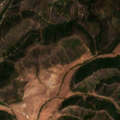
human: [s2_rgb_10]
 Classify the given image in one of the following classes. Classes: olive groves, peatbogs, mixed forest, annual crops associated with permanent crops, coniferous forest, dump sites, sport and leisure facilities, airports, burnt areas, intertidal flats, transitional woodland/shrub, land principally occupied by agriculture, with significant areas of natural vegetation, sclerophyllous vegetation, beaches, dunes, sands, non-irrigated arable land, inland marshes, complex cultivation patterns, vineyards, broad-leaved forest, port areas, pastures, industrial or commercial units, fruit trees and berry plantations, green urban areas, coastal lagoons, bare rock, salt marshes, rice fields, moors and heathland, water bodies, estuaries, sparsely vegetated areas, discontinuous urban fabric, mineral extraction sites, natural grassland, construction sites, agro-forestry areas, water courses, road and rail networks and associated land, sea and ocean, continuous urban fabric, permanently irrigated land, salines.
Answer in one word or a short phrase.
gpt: non-irrigated arable land, land principally occupied by agriculture, with significant areas of natural vegetation, broad-leaved forest, sclerophyllous vegetation, transitional woodland/shrub